The image folds the raw vibration samples of a bearing signal into a 2-D grayscale square (signal-to-image encoding). Diagnose the bearing from this image, choosing from: normal, inner_race, outer_race, ball.
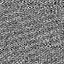
Answer: normal